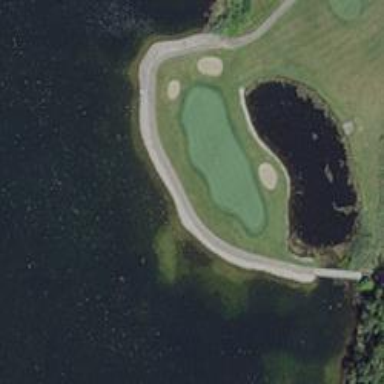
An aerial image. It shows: View of golf hole.